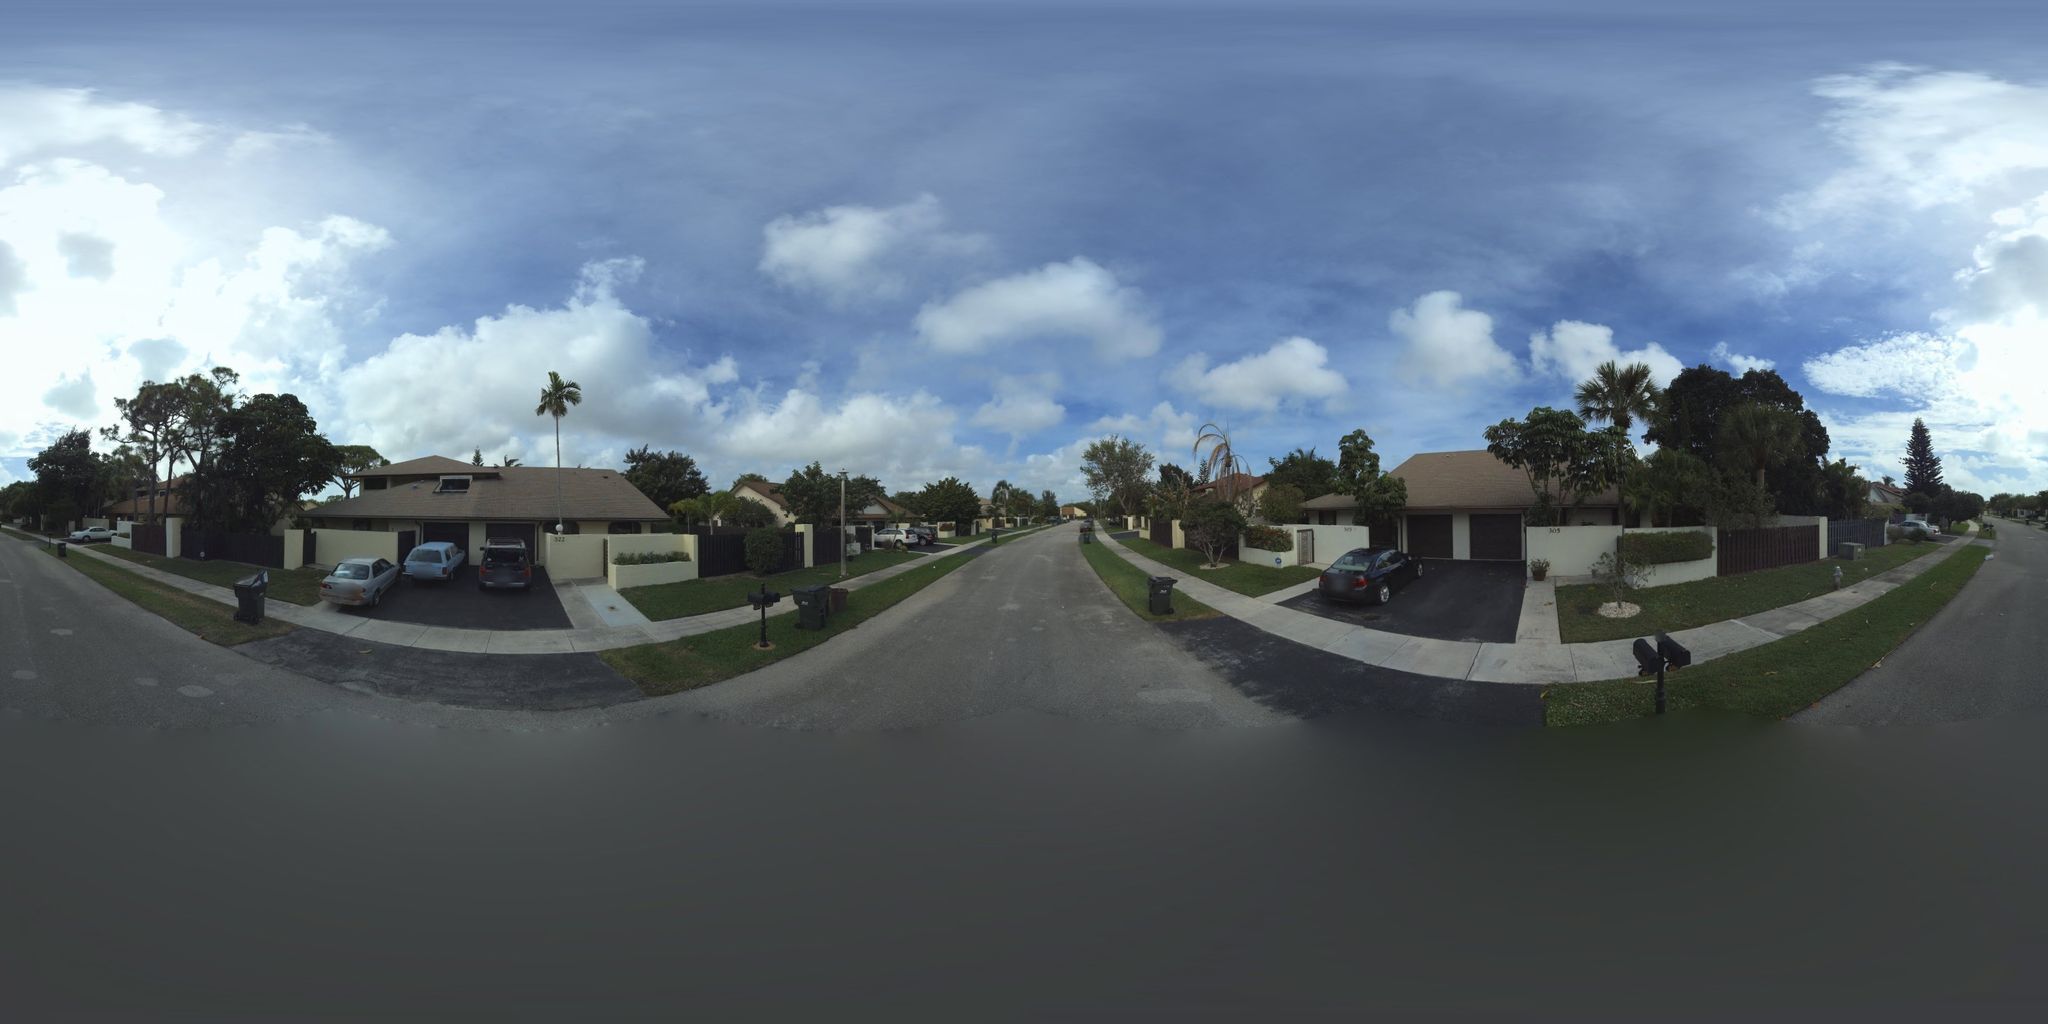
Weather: cloudy
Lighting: day
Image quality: slightly poor
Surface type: driving surface
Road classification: residential
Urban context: urban centre
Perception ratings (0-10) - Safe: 4.05, Lively: 4.32, Beautiful: 7.05, Boring: 4.08, Depressing: 6.71, Wealthy: 6.06